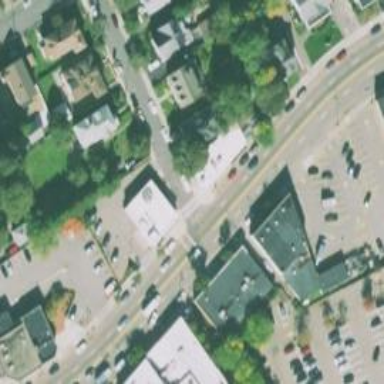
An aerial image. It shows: Secondary road with asphalt surface lined with commercial establishments.